【题型】选择题　【知识点】平面几何　【难度】easy
如图，在 $\triangle ABC$ 中，$\angle C = 90^\circ$，$D$ 是边 $BC$ 上一点，且 $\angle ADC = 60^\circ$，下列说法中，错误的是（ ）

A. 直线 $AD$ 与直线 $BC$ 的夹角为 $60^\circ$ \quad
B. 直线 $AC$ 与直线 $BC$ 的夹角为 $90^\circ$ \quad

C. 线段 $CD$ 的长是点 $D$ 到直线 $AC$ 的距离 \quad
D. 线段 $BD$ 的长是点 $B$ 到直线 $AD$ 的距离
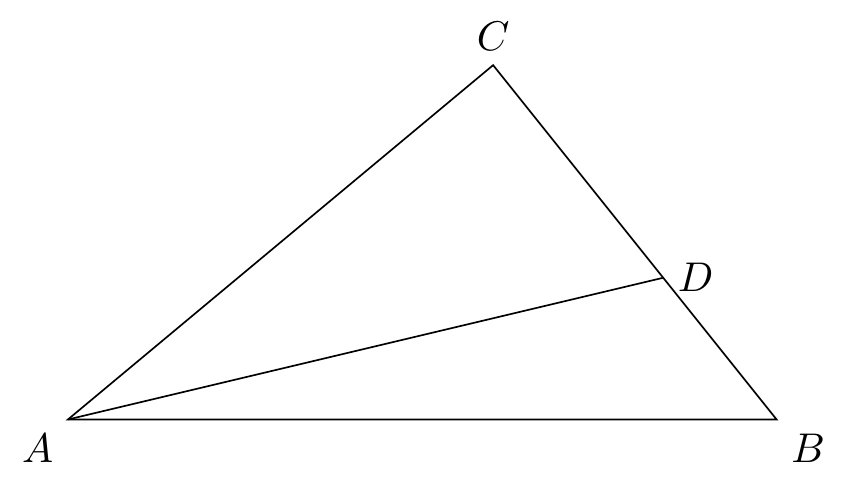
【解答】
解：A. $\because \angle CDA = 60^\circ$，

$\therefore$ 直线 $AD$ 与直线 $BC$ 的夹角是 $60^\circ$，正确，故本选项不符合题意；

B. $\because \angle C = 90^\circ$，

$\therefore$ 直线 $AC$ 与直线 $BC$ 的夹角是 $90^\circ$，正确，故本选项不符合题意；

C. $\because \angle C = 90^\circ$，

$\therefore DC \perp AC$，

$\therefore$ 线段 $CD$ 的长是点 $D$ 到直线 $AC$ 的距离，正确，故本选项不符合题意；

D. $\because BD$、$AD$ 不相垂直，

$\therefore$ 线段 $BD$ 的长不是点 $B$ 到直线 $AD$ 的距离，错误，故本选项符合题意。

故选：D.